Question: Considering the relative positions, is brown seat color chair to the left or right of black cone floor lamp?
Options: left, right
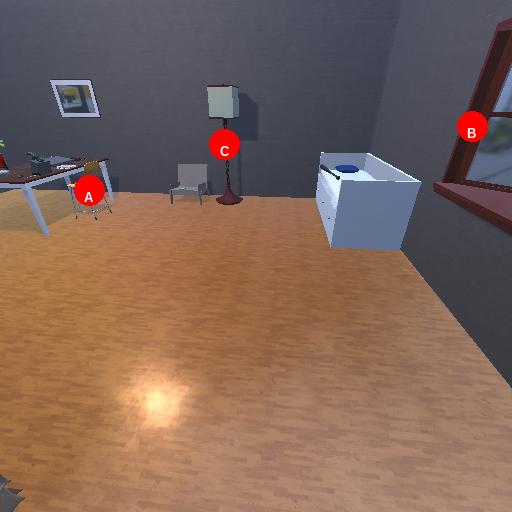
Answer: left